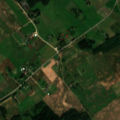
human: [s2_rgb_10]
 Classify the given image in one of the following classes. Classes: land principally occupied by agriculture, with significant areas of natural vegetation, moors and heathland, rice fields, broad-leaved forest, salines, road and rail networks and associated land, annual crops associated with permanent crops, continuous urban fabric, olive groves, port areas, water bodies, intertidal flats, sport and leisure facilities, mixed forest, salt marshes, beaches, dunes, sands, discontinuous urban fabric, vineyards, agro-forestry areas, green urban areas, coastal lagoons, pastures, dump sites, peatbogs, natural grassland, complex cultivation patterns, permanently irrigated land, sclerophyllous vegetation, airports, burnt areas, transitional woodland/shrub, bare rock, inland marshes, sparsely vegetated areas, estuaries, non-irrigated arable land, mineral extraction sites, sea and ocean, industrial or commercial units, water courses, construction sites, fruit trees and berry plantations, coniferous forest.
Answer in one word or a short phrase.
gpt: non-irrigated arable land, pastures, complex cultivation patterns, land principally occupied by agriculture, with significant areas of natural vegetation, coniferous forest, mixed forest